Question: I have a function in C++ that I am testing, and after careful inspection I'm pretty sure everything is correct. However, I'm still getting a mysterious error relating to the "return" statement at the end of the function.

Where "population" is a real matrix (using the armadillo matrix package).
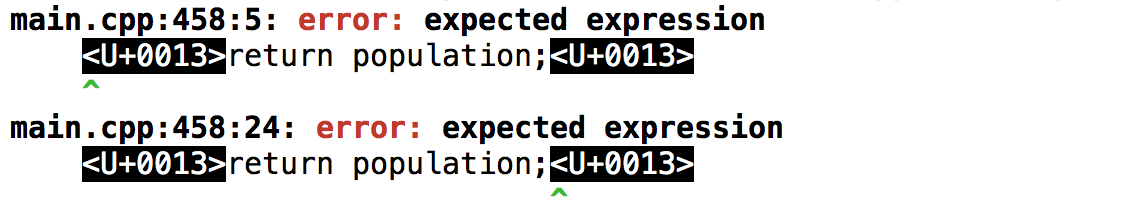
Answer: Looks like the error code represents a Unicode value. Check if the file is clean of characters which shouldn't be there (copy paste into notepad and then copy paste back).